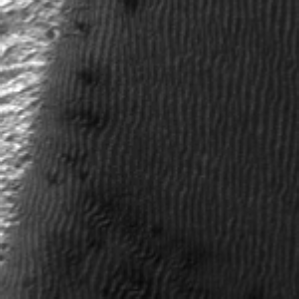
Label: frost